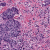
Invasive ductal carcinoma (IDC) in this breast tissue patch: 1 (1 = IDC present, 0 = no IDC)